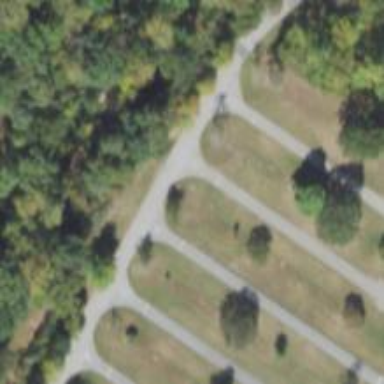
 perfect for leisurely sports activities."